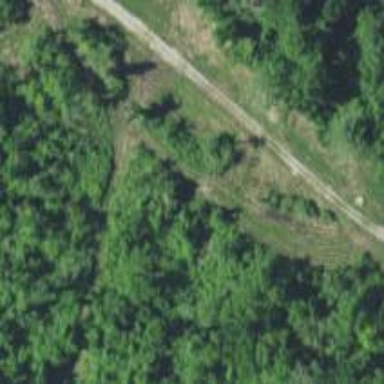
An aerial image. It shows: Abandoned railway.